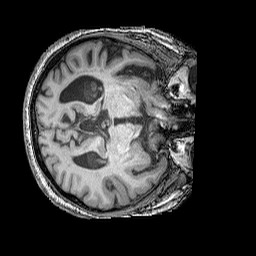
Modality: T1w
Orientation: axial
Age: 64
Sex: male
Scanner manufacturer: siemens
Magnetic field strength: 3 T
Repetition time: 2.25 s
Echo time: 0.00411 s